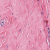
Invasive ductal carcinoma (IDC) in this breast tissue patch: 0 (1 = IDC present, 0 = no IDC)